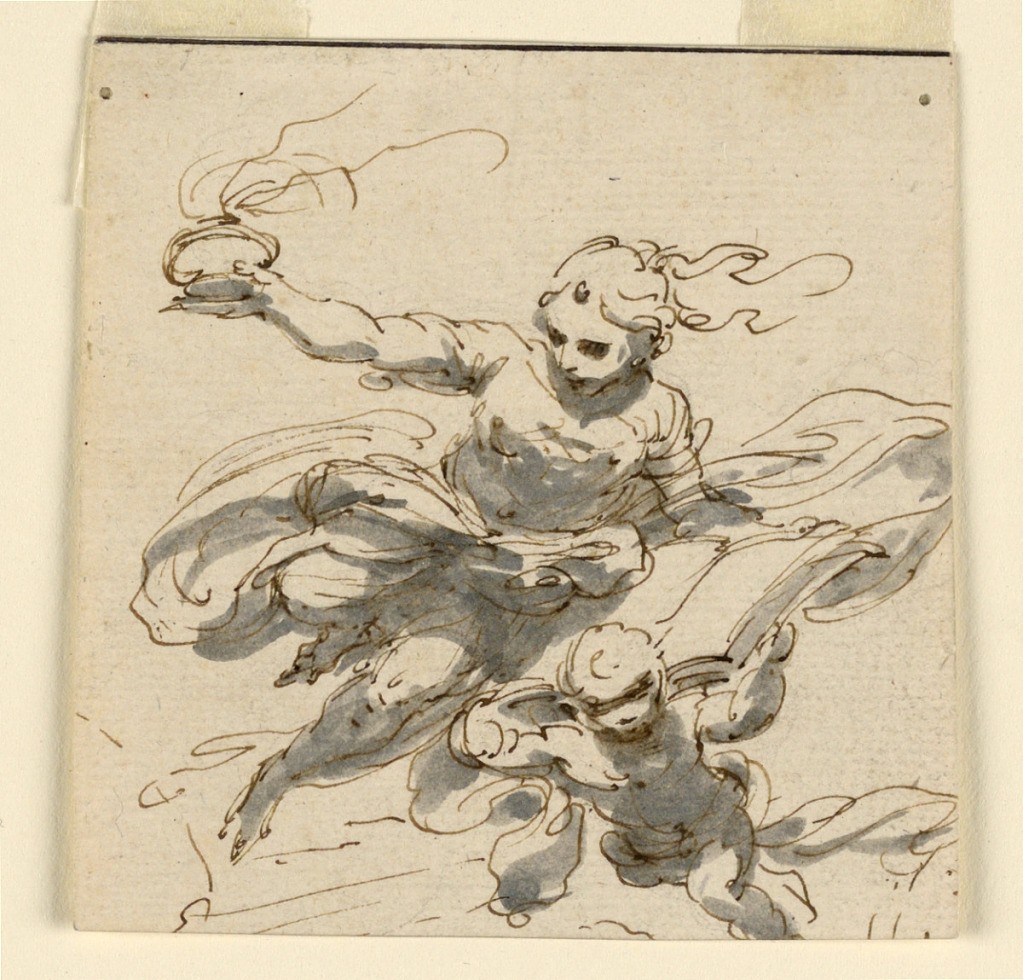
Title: Project for a Ceiling
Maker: Giuseppe Bernardino Bison, Italian, 1762 - 1844
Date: ca. 1800
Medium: Pen and ink, brush and watercolor on paper
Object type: Drawing
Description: A flying woman raises an urn with her right arm, the left upon a book which is also supported by a putto. A fire is burning in the bowl.